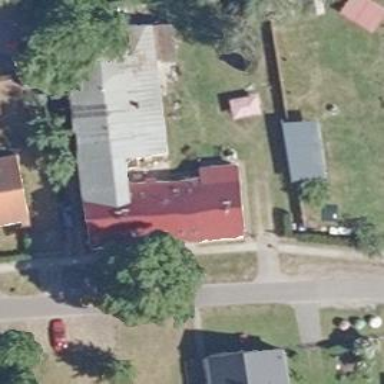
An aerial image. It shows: Detached house with gabled roof made of red roof tiles.